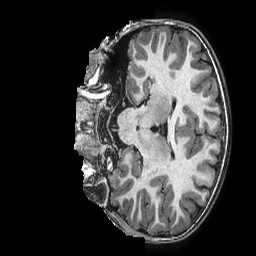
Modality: T1w
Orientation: coronal
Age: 9
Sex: male
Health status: ill
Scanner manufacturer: ge
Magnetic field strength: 3 T
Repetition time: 0.0077 s
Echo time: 0.003436 s